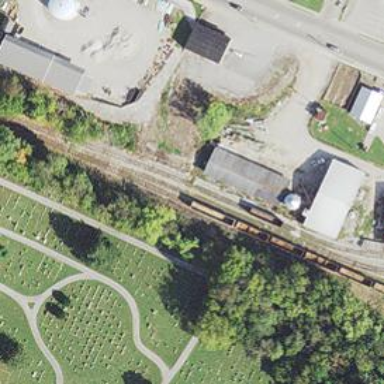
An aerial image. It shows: Railway spur service.